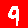
Digit: 9